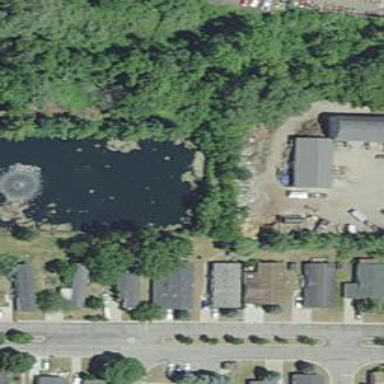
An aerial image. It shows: Picturesque pond located within basin area.